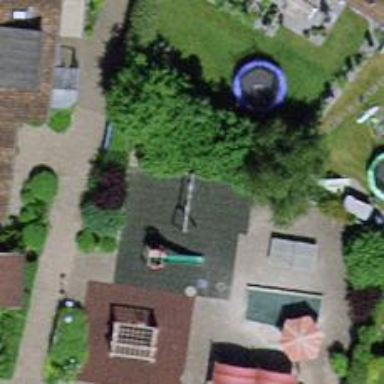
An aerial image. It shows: Playground with swings.